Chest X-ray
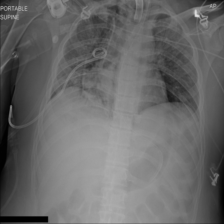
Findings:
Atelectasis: negative
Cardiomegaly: negative
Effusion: negative
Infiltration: negative
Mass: negative
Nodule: negative
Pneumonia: negative
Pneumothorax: negative
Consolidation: negative
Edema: negative
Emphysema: negative
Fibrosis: negative
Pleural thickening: negative
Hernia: negative